Field crop: maize
Growth stage: 1
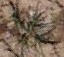
Species: salsola